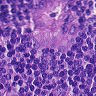
Metastatic tissue present: yes